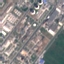
Land use / land cover class: Industrial